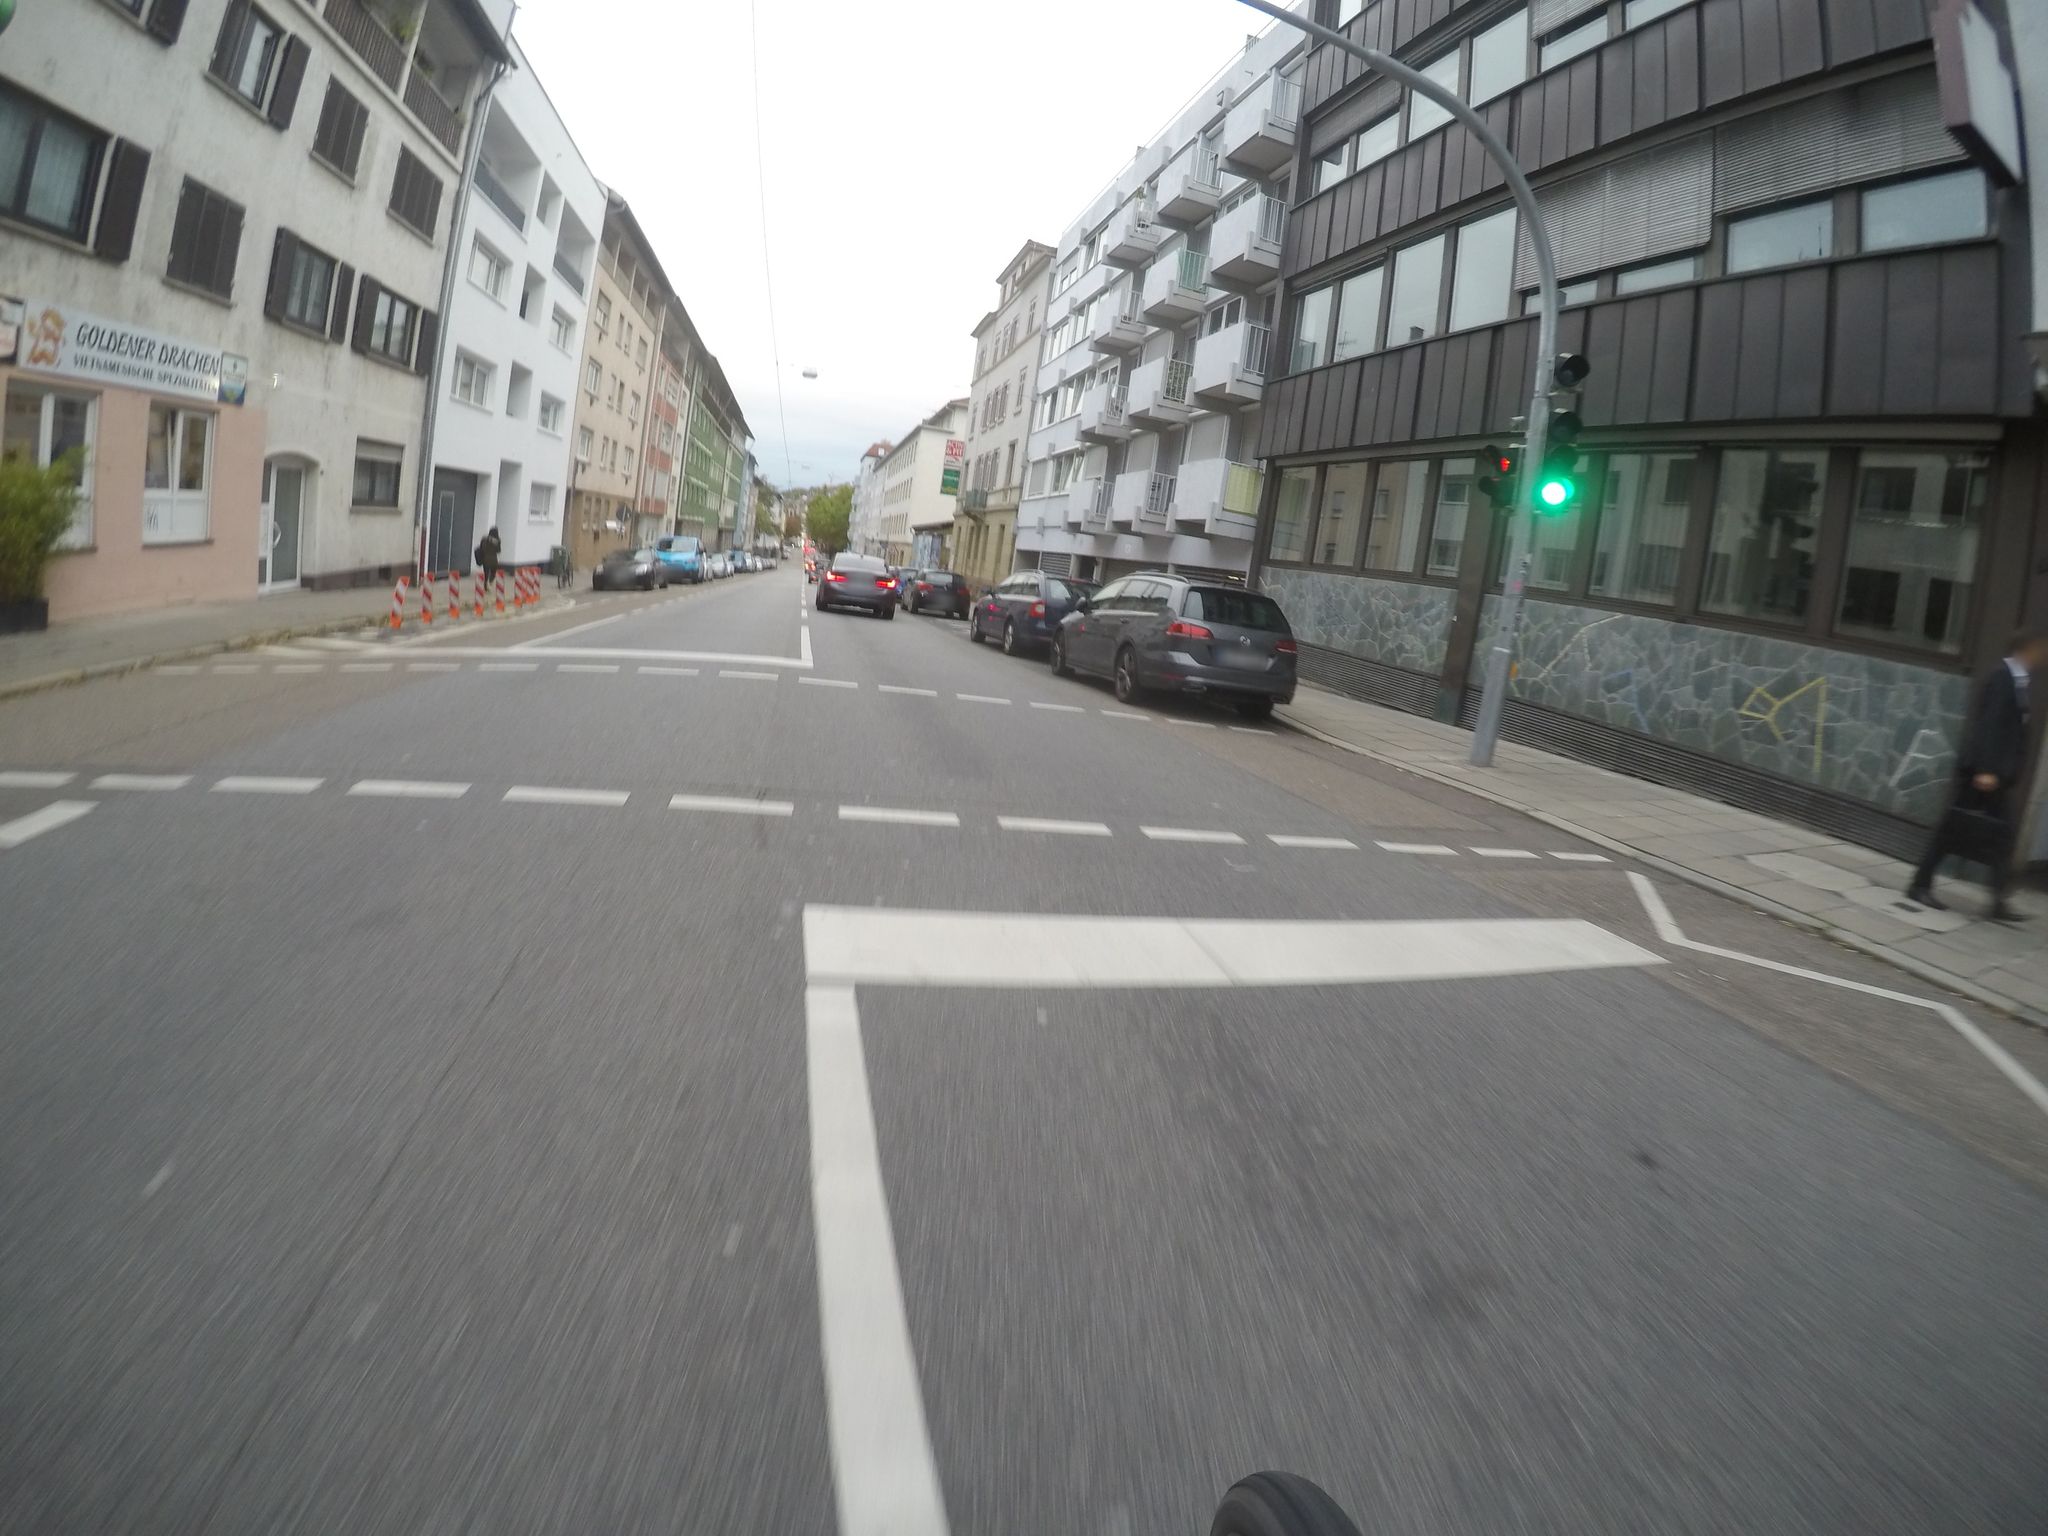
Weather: cloudy
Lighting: day
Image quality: good
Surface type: driving surface
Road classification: steps, path, footway
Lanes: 2
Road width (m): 11.5
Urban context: urban centre
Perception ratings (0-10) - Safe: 6.06, Lively: 7.9, Beautiful: 7.99, Boring: 2.24, Depressing: 1.87, Wealthy: 5.47